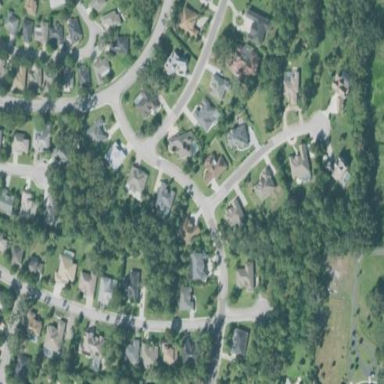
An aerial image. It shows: Residential area consisting of single-family homes.